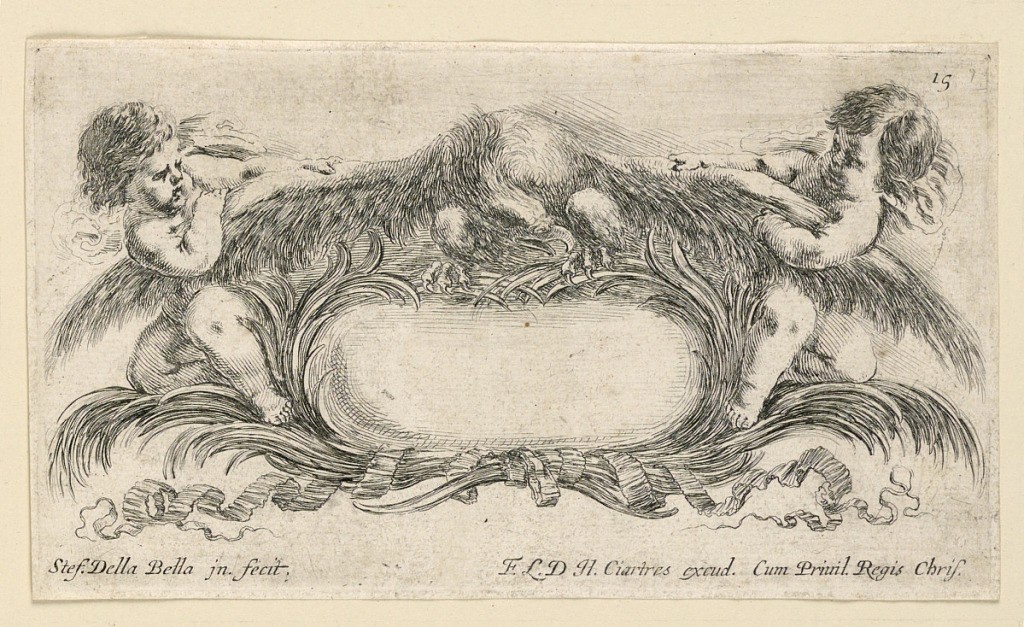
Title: Escutcheon, No. 15 from "Raccolta di varii cappriccii et nove inventioni di cartelle et ornamenti"
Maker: Stefano della Bella, Italian, 1610–1664
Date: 1646
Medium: Etching on paper
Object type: Print
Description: No. 15 of the same set as -10, "Raccolta di varii cappriccii," etc.